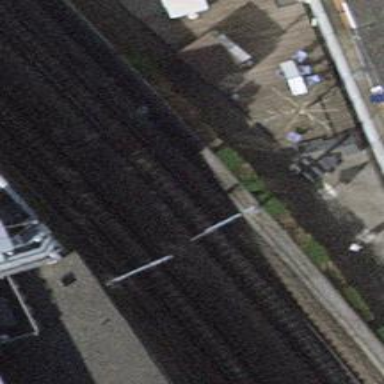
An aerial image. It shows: Single railway track with electrification through contact line.